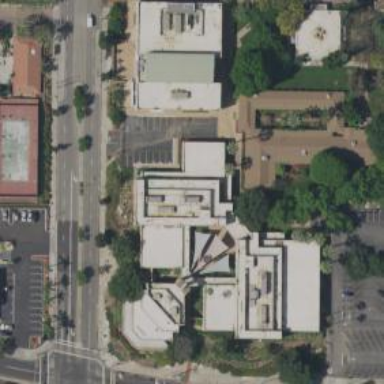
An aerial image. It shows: University building.